Question: For making a circular 'UIView' I am using the 'cornerRadius' property.
I have a UIView with dimension 79*158.
'''
redView.layer.cornerRadius = redView.frame.size.height/2
redView.layer.masksToBounds = true
'''
It shows elipse instead of circle:

Any workaround or does it only work with square type (eg. UIView(100*100))?
I am ok if it resizes dynamically.
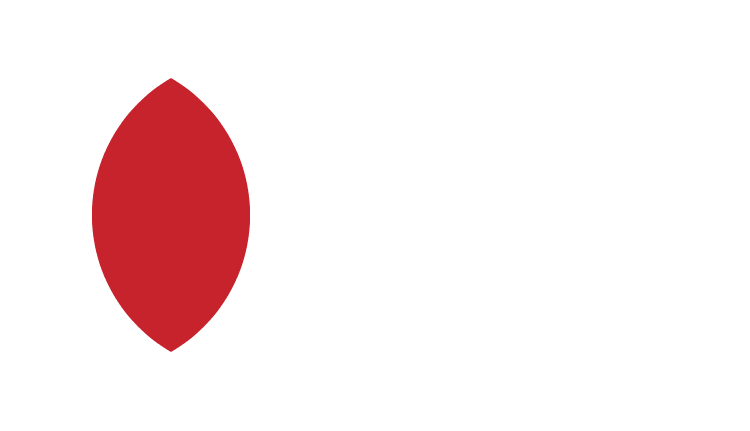
Answer: use this...
'''
func makeCircle (view: UIView) {
view.clipsToBounds = true
let height = view.frame.size.height
let width = view.frame.size.width
let newHeight = min(height, width) // use "max" if you want big circle
var rectFrame = view.frame
rectFrame.size.height = newHeight
rectFrame.size.width = newHeight
view.frame = rectFrame
view.layer.cornerRadius = newHeight/2
}
'''
use like this:
'''
@IBOutlet var rectView: UIView!
override func viewDidLoad() {
super.viewDidLoad()
makeCircle(view: rectView)
}
'''